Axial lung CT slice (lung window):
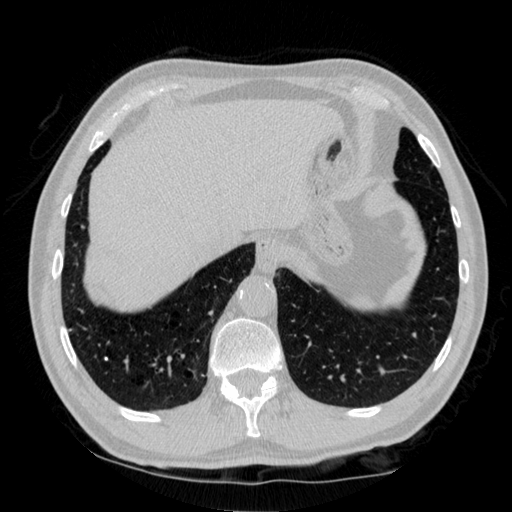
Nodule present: yes
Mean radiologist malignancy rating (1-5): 1